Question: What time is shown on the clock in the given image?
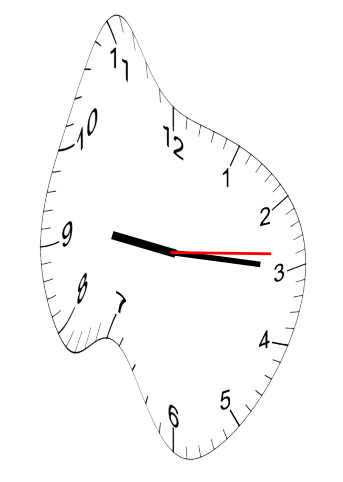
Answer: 09:15:14